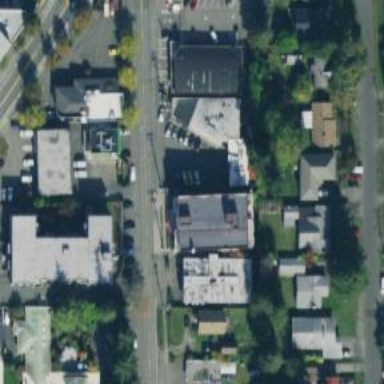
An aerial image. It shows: Building.